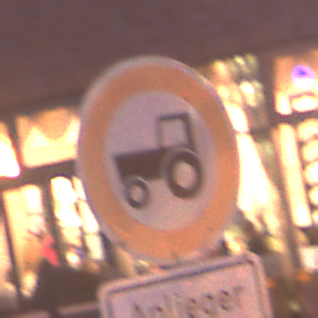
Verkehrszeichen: VerbotKraftfahrzeugeZuegeNichtSchneller25
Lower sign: PersonengruppenFrei1
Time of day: Night
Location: Outdoor (Urban)
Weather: PartlyCloudy
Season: NotSpecified
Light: Artificial